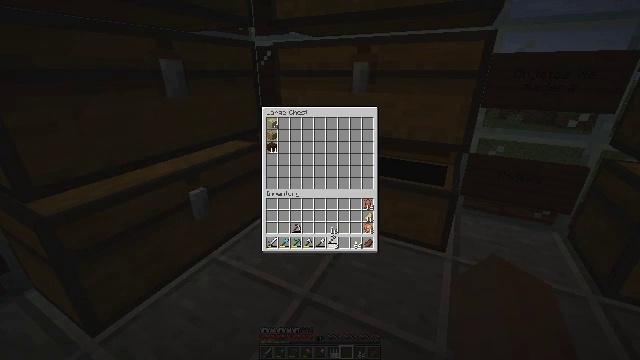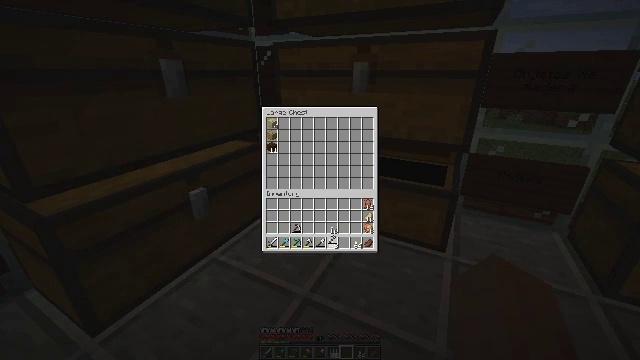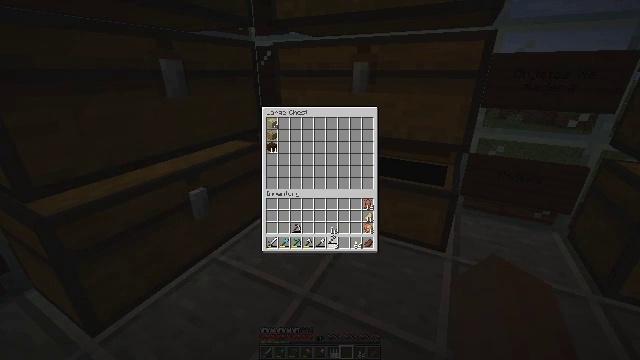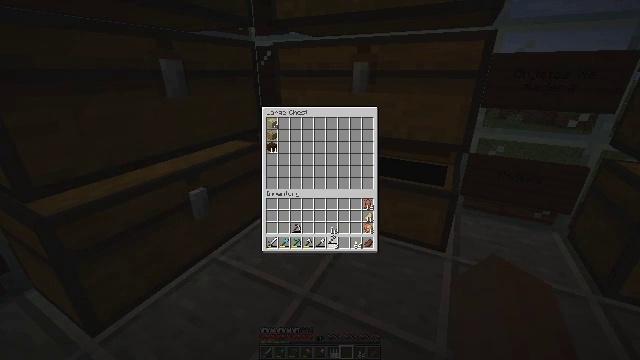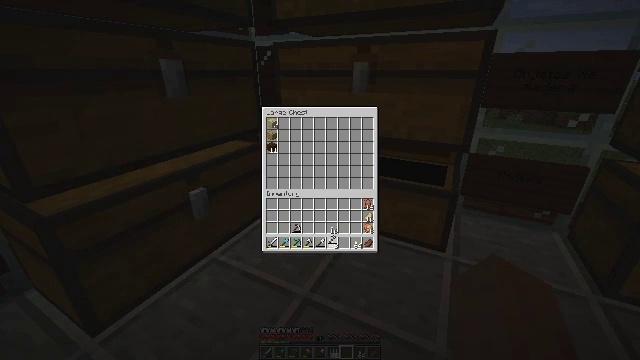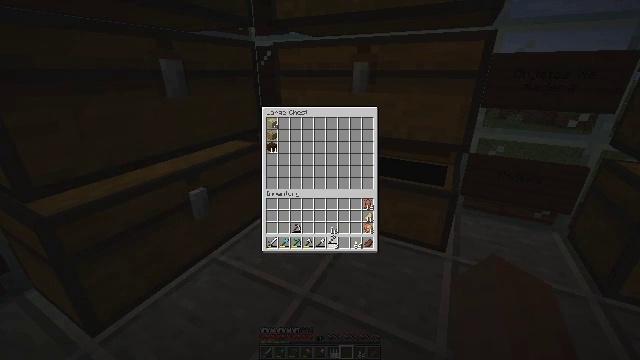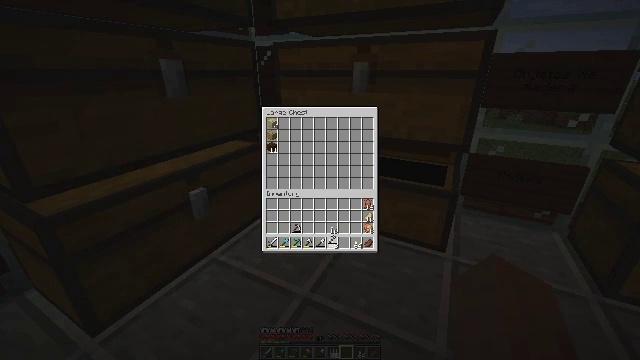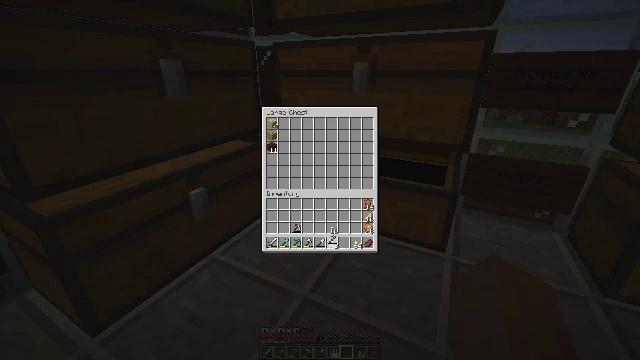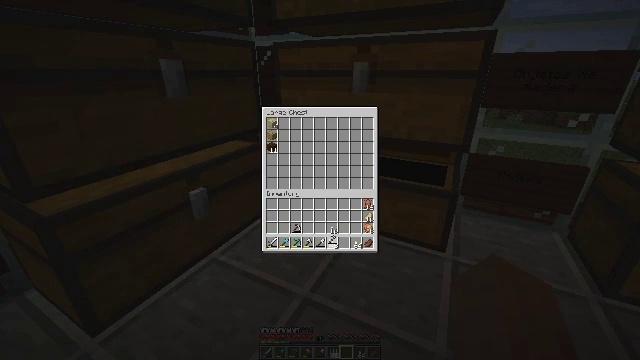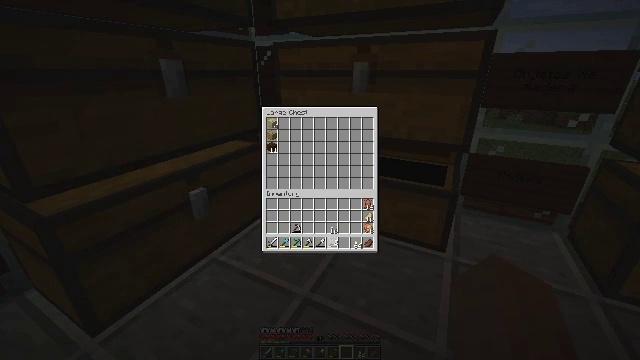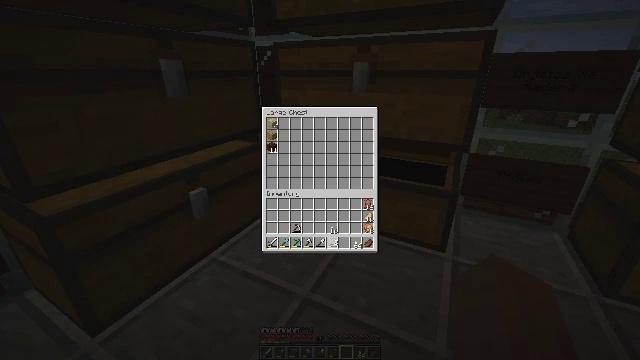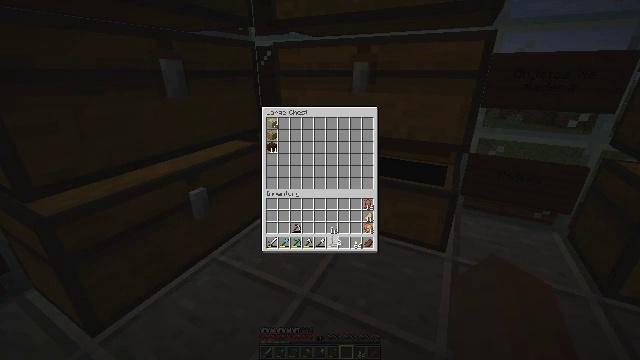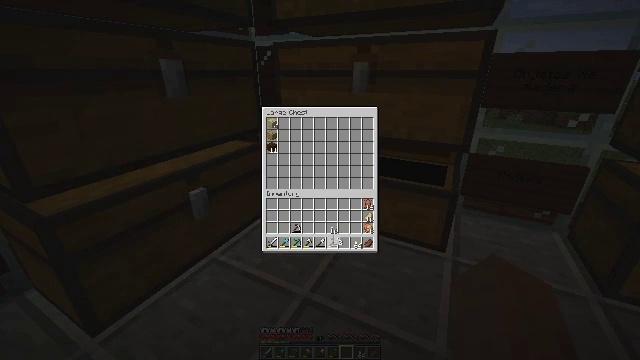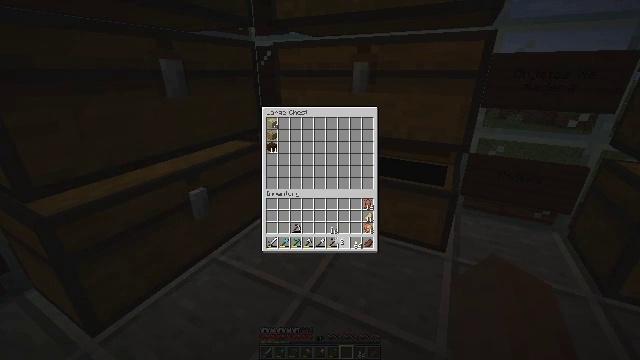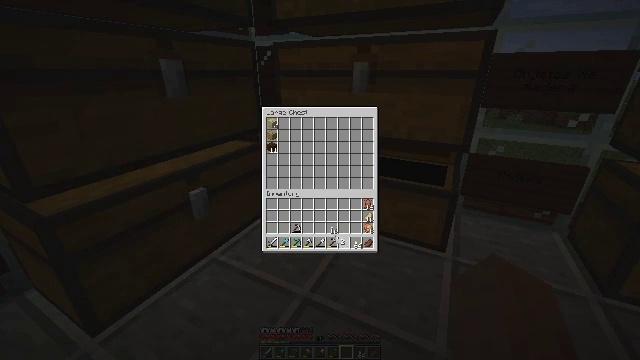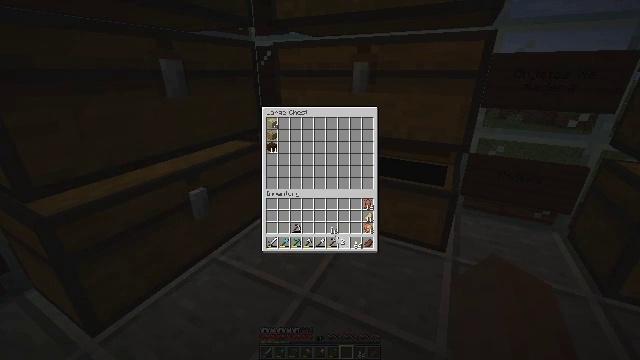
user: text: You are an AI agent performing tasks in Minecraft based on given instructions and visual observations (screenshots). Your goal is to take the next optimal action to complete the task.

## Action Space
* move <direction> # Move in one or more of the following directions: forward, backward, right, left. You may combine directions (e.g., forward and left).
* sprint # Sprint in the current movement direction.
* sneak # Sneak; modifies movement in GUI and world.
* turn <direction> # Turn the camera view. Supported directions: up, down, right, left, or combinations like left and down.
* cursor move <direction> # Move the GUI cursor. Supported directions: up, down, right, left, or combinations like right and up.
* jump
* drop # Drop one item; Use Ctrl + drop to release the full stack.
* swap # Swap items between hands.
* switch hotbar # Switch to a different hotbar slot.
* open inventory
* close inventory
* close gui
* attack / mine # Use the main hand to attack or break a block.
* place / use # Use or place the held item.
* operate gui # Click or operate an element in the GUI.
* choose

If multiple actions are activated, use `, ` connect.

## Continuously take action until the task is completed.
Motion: motion action
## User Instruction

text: Use stone to craft a stone button.
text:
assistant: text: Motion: no_op
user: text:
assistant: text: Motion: no_op
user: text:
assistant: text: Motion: no_op
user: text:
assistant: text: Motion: no_op
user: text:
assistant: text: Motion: no_op
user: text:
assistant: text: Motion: attack / mine
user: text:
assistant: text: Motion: attack / mine
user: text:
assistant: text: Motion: attack / mine
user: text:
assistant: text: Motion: no_op
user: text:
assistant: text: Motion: no_op
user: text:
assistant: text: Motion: no_op
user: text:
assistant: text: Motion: no_op
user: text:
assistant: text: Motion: no_op
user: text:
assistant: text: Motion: no_op
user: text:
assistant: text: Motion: no_op
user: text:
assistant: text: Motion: no_op
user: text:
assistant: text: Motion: no_op
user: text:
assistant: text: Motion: no_op
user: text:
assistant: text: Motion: no_op
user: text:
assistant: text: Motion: no_op
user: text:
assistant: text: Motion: no_op
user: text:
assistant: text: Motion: no_op
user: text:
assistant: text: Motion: no_op
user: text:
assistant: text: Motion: no_op
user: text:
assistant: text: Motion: no_op
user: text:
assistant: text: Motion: no_op
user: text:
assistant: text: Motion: no_op
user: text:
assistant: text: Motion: attack / mine
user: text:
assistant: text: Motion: attack / mine
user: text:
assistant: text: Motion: attack / mine